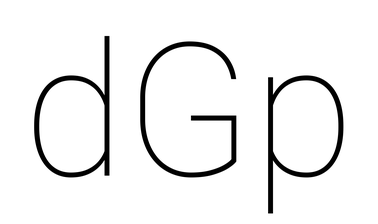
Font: Roboto_Thin